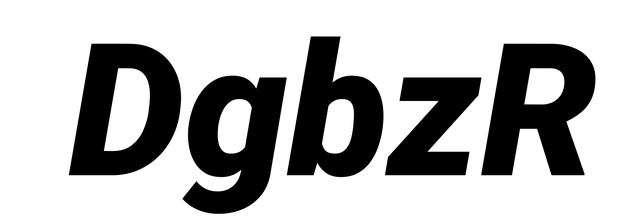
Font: Roboto-Italic_Black_Italic